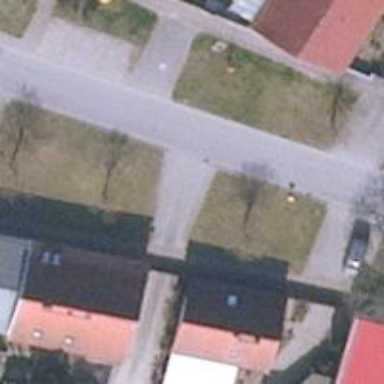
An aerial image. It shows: Residential road with sidewalk on the left side.